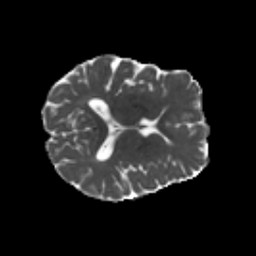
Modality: MD
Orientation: axial
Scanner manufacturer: siemens
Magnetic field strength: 3 T
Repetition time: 4.16 s
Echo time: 0.0806 s